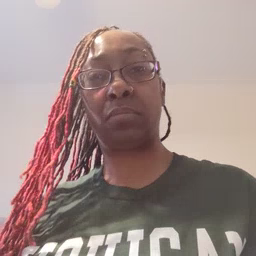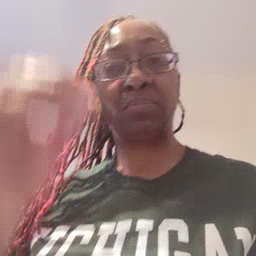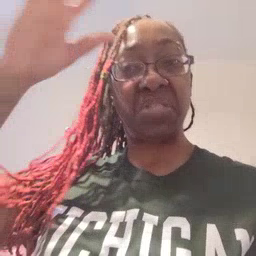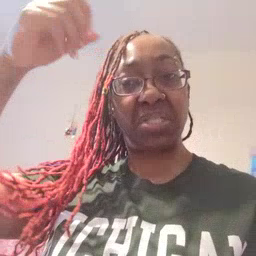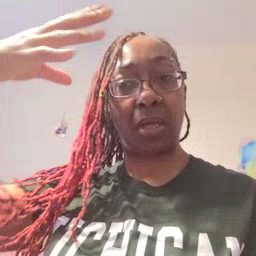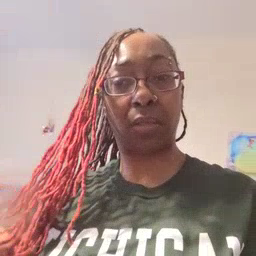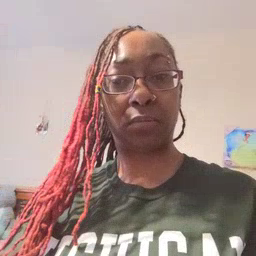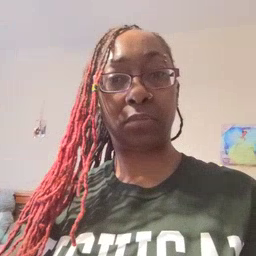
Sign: sun